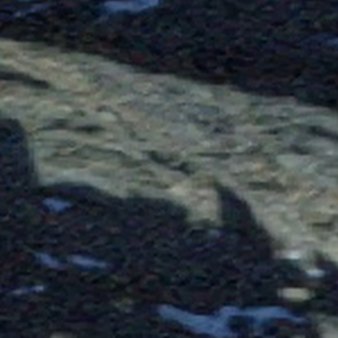
Label: other